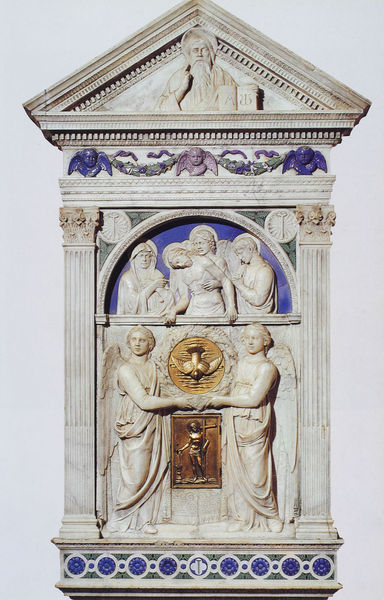
Titel: Sakramentstabernakel
Künstler: Luca della Robbia
Standort: Peretola, S. Maria (EU - I)
Schlagwörter: blau, flügel, gott, marmor, säulen, hände, gold, girlande, engel, giebel, portal, heiligenschein, gesims, portikus, korinthisch, dreieick